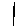
Label: line